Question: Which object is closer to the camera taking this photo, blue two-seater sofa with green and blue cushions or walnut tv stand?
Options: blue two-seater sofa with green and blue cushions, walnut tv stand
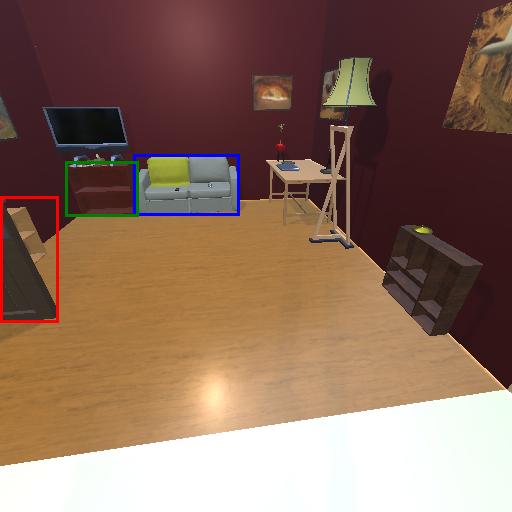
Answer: blue two-seater sofa with green and blue cushions